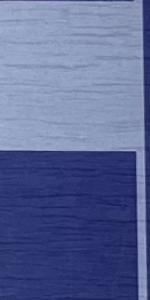
Label: Empty